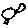
Label: bird